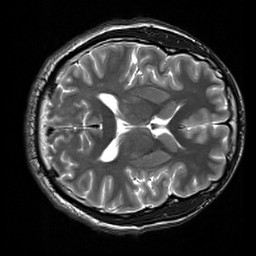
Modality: T2w
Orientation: axial
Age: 21
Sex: male
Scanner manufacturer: siemens
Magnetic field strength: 3 T
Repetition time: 7 s
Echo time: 0.09 s